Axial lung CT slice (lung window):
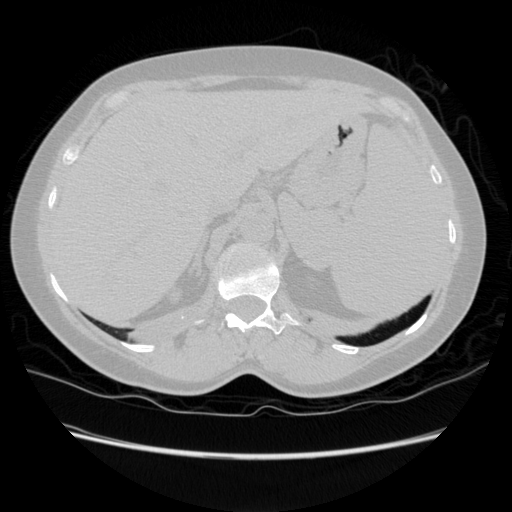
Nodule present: no